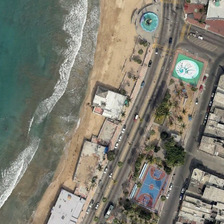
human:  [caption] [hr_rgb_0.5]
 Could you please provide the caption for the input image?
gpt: a resort with buildings and green trees is near a beach .

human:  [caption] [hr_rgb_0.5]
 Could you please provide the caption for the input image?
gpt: a resort with buildings and green trees is near a beach .

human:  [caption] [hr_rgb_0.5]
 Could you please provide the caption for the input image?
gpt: a resort with buildings and green trees is near a beach .

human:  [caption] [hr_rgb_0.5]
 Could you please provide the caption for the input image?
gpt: a resort with buildings and green trees is near a beach .

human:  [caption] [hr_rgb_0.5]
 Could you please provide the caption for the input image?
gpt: a resort with buildings and green trees is near a beach .